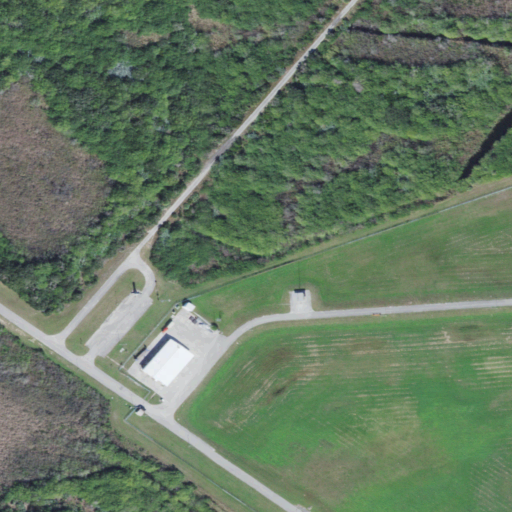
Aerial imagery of cape in Florida named Cape Canaveral containing woody wetlands, open development, herbaceous wetlands, low intensity development, medium intensity development, high intensity development, grassland, and pasture